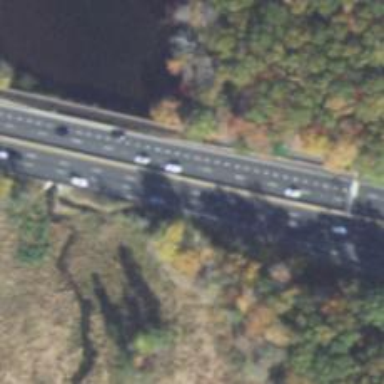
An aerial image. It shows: Motorway bridge with asphalt surface.